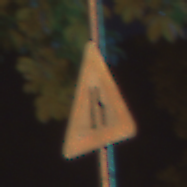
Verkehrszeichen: EinseitigVerengteFahrbahnRechts
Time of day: Night
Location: Outdoor (Urban)
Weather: PartlyCloudy
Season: NotSpecified
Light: Artificial